Aerial crown-view tile of a tropical tree (Barro Colorado Island, Panama), acquired 20250818:
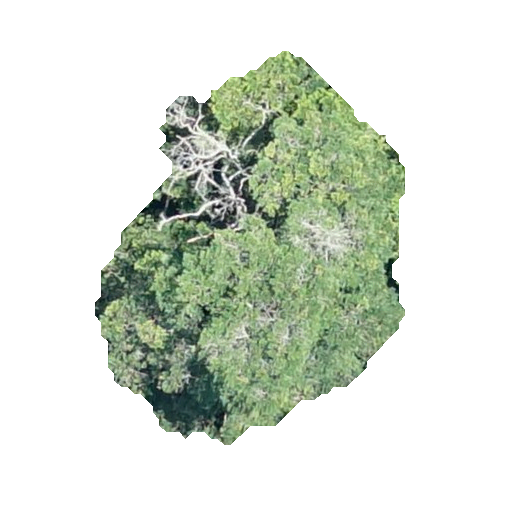
Species: Terminalia amazonia
GBIF accepted scientific name: Terminalia amazonica
Crown area: 119.672 m²